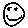
Label: smiley face